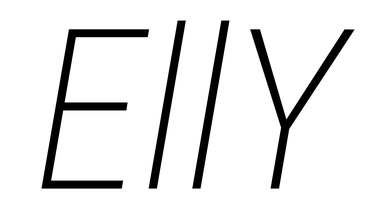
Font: Roboto-Italic_Condensed_ExtraLight_Italic